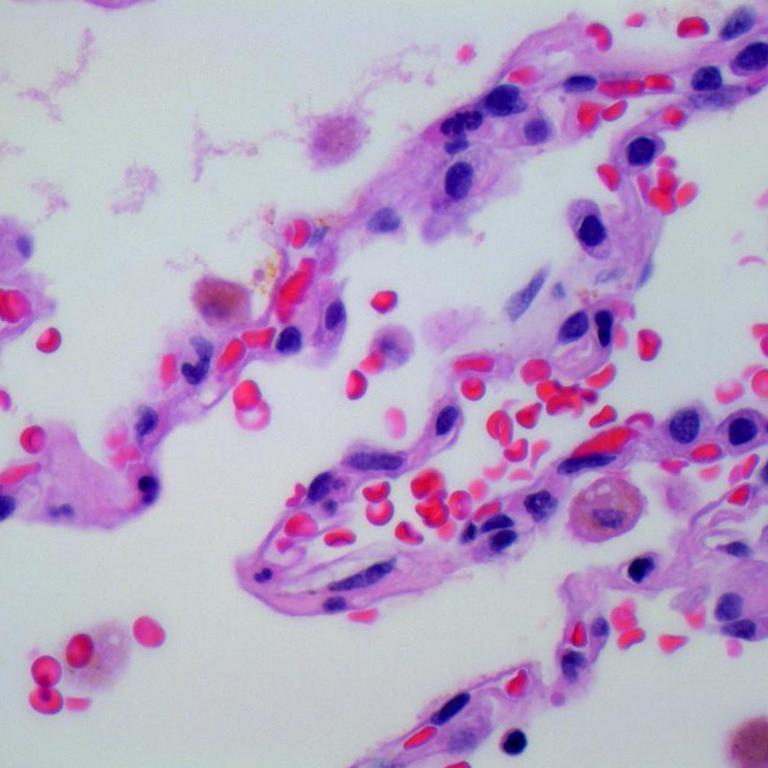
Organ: lung
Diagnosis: benign